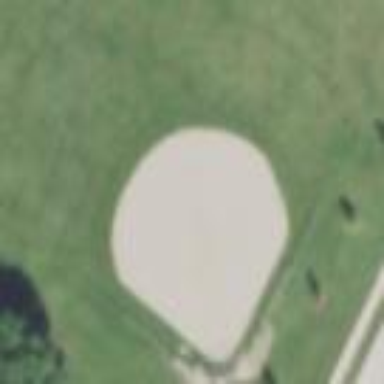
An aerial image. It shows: Baseball pitch for leisure and sports activities.